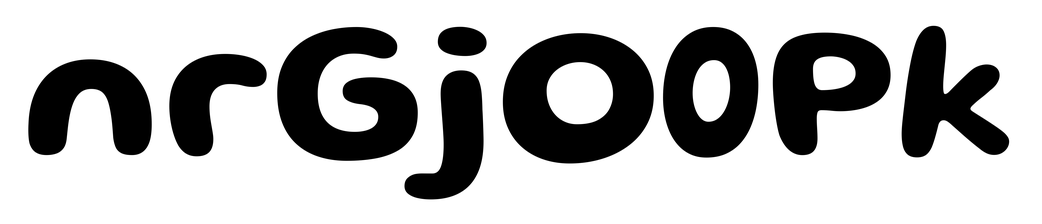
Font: Gluten_SemiBold